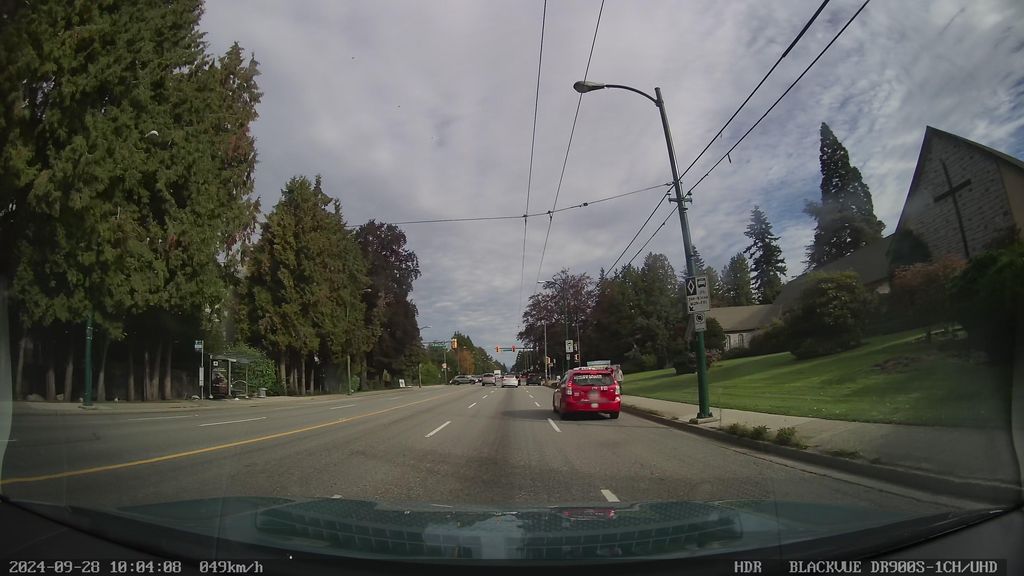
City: vancouver